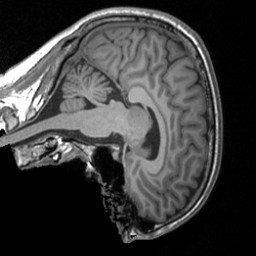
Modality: T1w
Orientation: sagittal
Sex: male
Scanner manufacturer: siemens
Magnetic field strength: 3 T
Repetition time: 1.9 s
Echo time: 0.00226 s